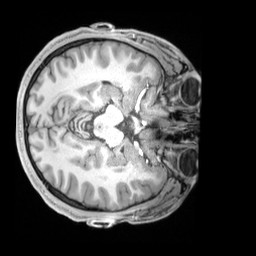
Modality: T1w
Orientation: axial
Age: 21
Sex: male
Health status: ill
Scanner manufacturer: siemens
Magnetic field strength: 3 T
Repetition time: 2.2 s
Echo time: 0.00218 s